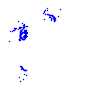
Particle: proton